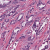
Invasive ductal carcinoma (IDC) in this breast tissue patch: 1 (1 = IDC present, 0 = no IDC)